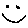
Label: smiley face